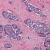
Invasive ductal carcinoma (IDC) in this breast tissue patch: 1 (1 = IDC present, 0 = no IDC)